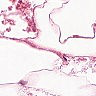
Metastatic tissue present: no